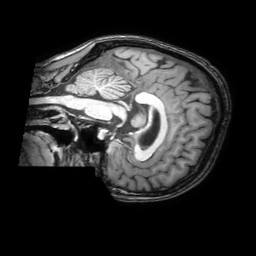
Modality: T1w
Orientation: sagittal
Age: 35
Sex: female
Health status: healthy
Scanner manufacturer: philips
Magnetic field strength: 3 T
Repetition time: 0.0079 s
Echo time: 0.0035 s